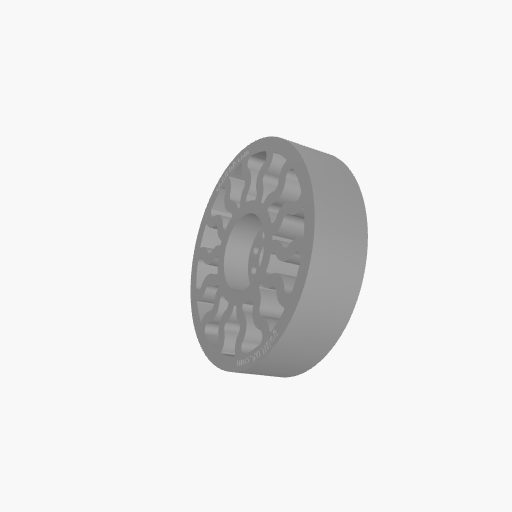
Part: GeckoWheel96OD